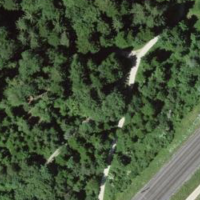
EUNIS habitat code: 41
Species observed at this site:
Euonymus europaeus
Salvia pratensis